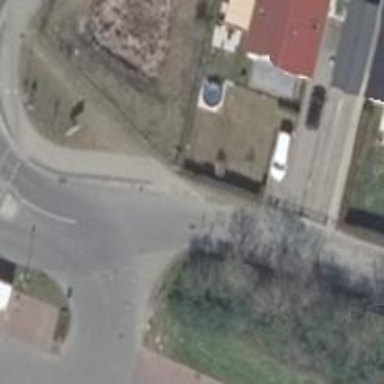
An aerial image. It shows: Residential road with asphalt surface.